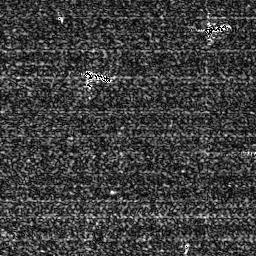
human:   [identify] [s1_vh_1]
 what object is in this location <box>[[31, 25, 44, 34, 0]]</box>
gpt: <ref>1 medium ship at the center</ref>